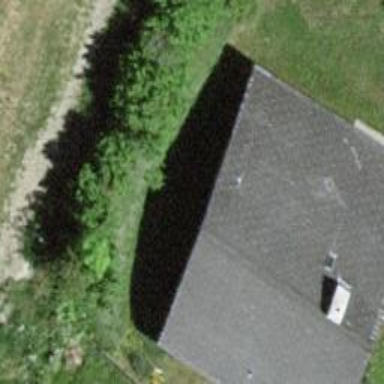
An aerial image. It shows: Simple house.